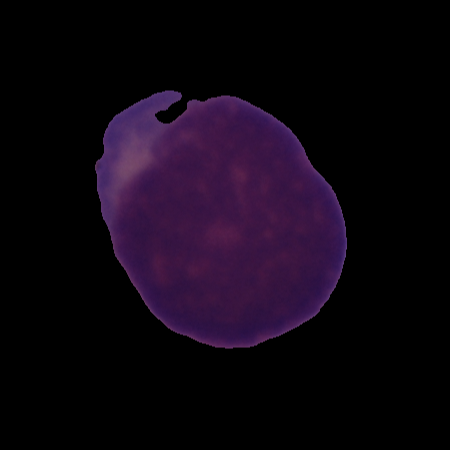
Label: cancer